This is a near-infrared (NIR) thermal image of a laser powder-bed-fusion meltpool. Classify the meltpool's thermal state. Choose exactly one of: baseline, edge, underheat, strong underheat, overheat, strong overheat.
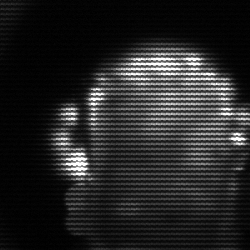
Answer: baseline